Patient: sex M, age 81
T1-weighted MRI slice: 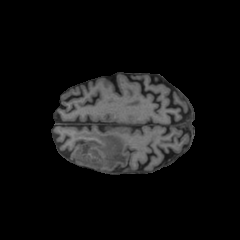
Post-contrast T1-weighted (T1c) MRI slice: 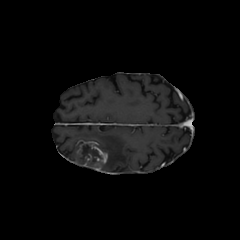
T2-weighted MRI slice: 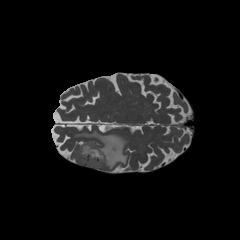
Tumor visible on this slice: yes
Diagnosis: Glioblastoma, IDH-wildtype
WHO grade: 4